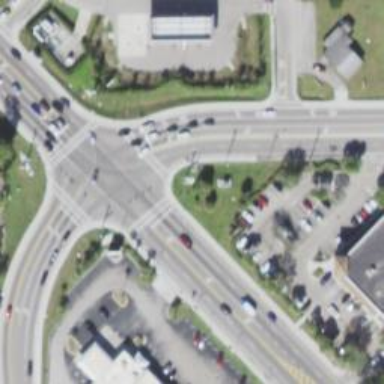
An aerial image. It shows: Uncontrolled crossing on the road.